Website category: book
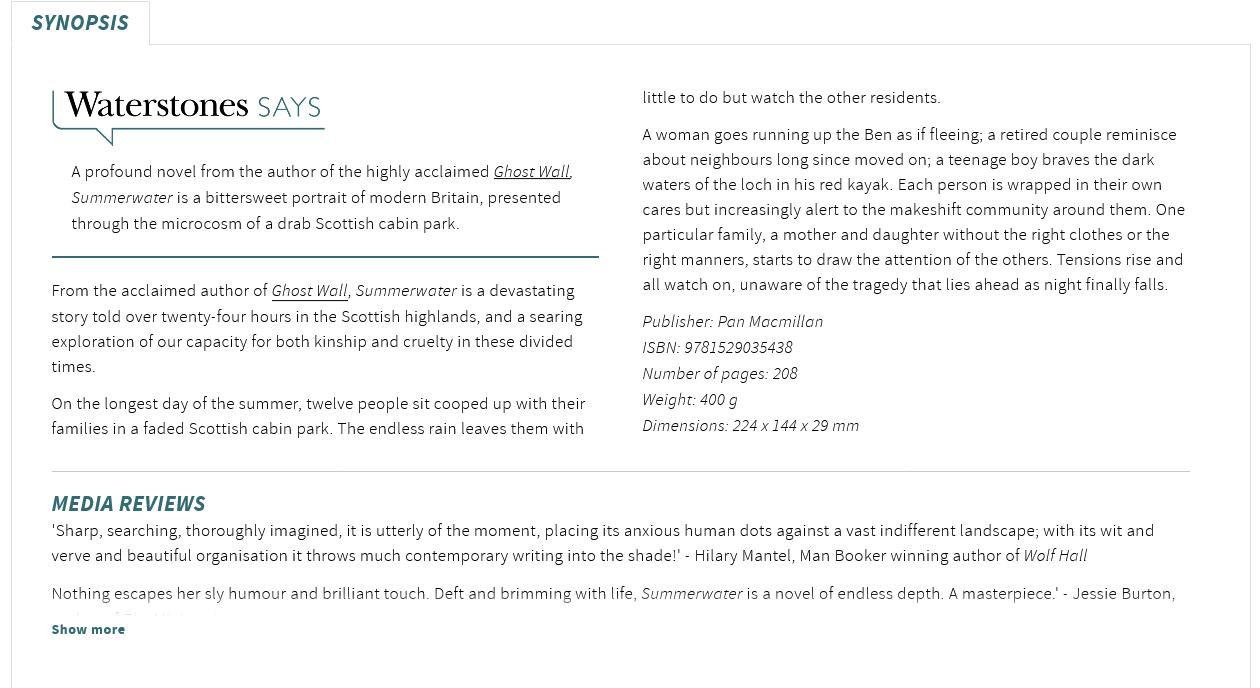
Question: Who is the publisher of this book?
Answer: Pan Macmillan

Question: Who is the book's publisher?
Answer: Pan Macmillan

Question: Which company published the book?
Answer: Pan Macmillan

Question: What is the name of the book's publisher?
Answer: Pan Macmillan

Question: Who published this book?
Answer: Pan Macmillan

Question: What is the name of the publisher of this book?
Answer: Pan Macmillan

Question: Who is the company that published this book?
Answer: Pan Macmillan

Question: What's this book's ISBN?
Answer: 9781529035438

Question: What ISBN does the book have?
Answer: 9781529035438

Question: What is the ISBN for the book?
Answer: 9781529035438

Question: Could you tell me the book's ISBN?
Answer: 9781529035438

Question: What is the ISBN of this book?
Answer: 9781529035438

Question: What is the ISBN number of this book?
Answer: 9781529035438

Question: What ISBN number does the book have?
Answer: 9781529035438

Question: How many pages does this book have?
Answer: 208

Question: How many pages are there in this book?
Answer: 208

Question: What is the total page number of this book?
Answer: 208

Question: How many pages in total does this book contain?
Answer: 208

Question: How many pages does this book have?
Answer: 208

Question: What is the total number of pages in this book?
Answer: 208

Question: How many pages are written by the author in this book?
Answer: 208

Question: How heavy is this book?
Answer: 400 g

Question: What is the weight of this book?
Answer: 400 g

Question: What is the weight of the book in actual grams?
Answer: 400 g

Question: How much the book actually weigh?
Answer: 400 g

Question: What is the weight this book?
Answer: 400 g

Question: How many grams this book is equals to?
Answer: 400 g

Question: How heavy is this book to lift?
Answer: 400 g

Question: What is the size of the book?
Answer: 224 x 144 x 29 mm

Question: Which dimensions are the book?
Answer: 224 x 144 x 29 mm

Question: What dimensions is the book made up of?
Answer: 224 x 144 x 29 mm

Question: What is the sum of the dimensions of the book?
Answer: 224 x 144 x 29 mm

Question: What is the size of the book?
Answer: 224 x 144 x 29 mm

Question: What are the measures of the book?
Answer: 224 x 144 x 29 mm

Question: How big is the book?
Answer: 224 x 144 x 29 mm